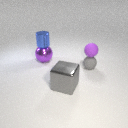
small gray rubber sphere behind large gray metal cube